Question: I am fixing a site. And I encountered a problem with the slider I used. The slider I used is orbit slider.
Here's the thing:
Each slide loads 1 pixel less than the container width then stretched after a second and maximize its container's width.
I tried width:100% in each div inside the parent container but the css rule does not fix my problem.
All modern browsers looks great already except firefox.
The site is <URL>
I suspected that the slider needs a css modification to fix this.

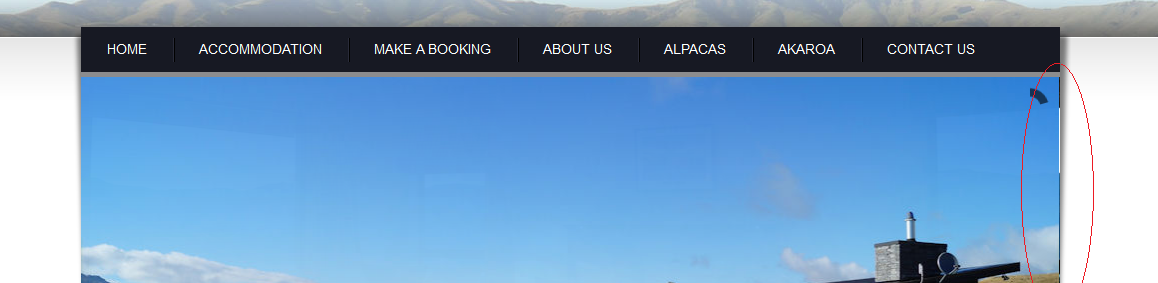
Answer: This seems to be a bug with FireFox 10+. There have been multiple bug reports for it.
Report 1:
<URL>
Report 2:
<URL>
I'm not sure there is a fix yet, last I read they haven't found one for this bug.